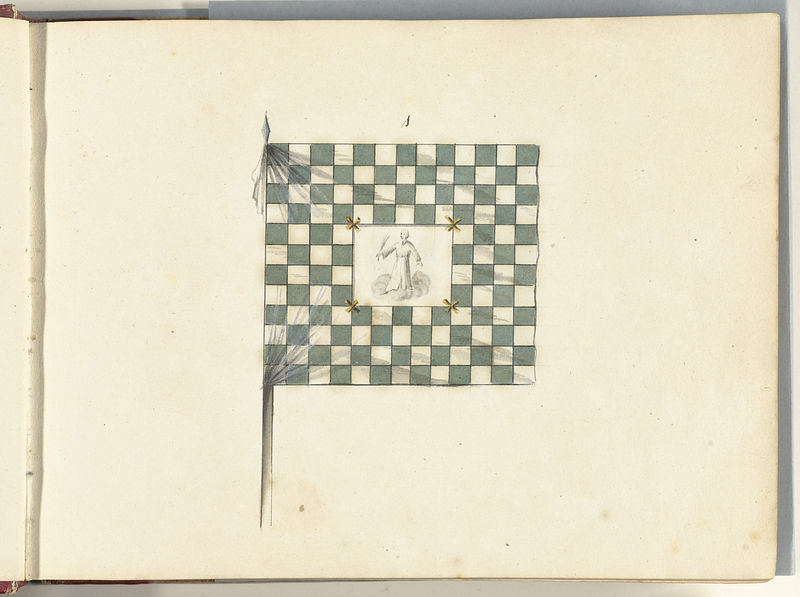
Titel: Frans vaandel veroverd in de slag bij Spierbach
Standort: Amsterdam
Institution: Rijksmuseum
Schlagwörter: vert, bleu, drapeau, carre, figure, carrés, à carreaux